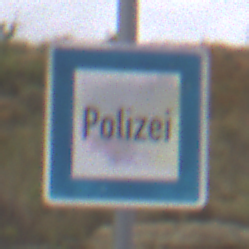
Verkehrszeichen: Polizei
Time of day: Midday
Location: Outdoor (Nature)
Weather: Overcast
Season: NotSpecified
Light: Natural